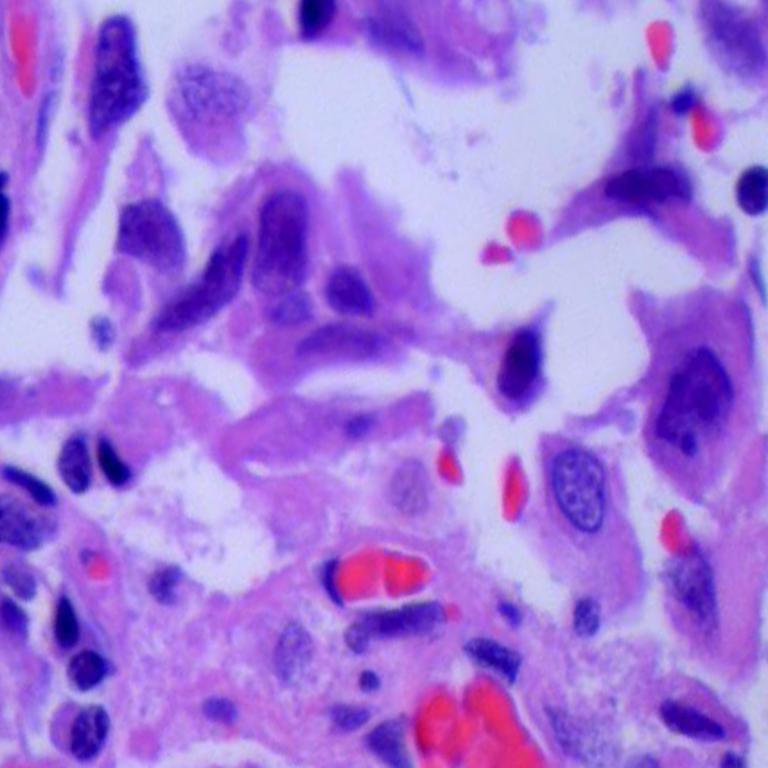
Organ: lung
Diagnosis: adenocarcinomas